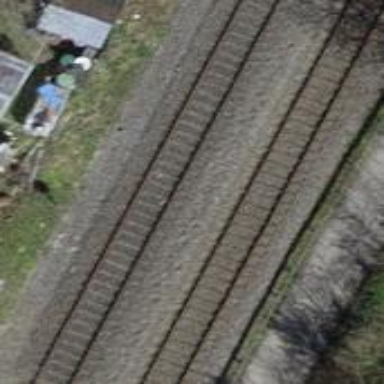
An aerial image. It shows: Solitary milestone along the railway.